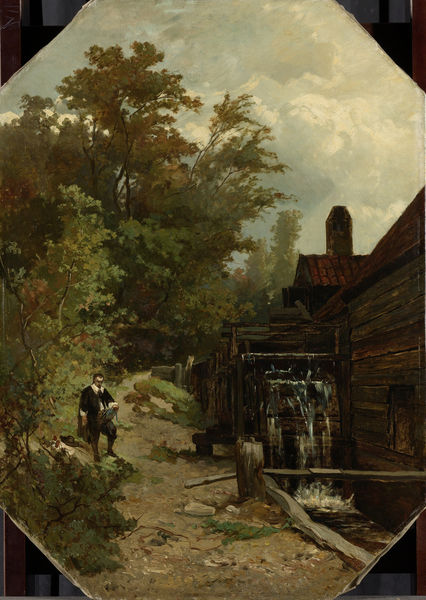
Titel: Jacob van Ruisdael, een watermolen schetsend
Künstler: Albert Gerard Bilders
Standort: Amsterdam
Institution: Rijksmuseum
Schlagwörter: himmel, mann, wasser, bäume, fluss, holz, licht, dach, haus, weg, stein, bild, bach, mühle, wald, schornstein, sommer, mehl, wasserrad, mühlbach, oberschlächtig